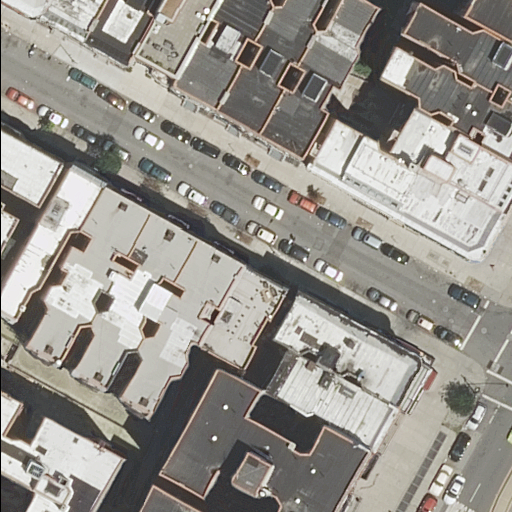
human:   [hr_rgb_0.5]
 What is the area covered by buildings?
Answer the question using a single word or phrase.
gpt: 5866m2

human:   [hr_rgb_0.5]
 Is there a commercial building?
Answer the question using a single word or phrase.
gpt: no

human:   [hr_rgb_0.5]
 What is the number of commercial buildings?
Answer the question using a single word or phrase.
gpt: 0

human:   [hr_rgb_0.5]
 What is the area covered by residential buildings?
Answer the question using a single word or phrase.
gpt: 5866m2

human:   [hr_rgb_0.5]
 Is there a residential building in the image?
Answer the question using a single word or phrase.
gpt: yes

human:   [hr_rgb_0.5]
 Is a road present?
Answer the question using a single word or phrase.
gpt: yes

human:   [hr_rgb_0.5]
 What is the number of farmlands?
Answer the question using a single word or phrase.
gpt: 0

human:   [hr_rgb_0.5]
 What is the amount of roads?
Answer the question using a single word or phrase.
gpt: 2

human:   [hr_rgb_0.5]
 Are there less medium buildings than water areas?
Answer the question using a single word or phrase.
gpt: no

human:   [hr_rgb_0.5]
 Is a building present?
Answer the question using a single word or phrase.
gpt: yes

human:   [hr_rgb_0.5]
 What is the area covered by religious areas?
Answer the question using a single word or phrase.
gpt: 0m2

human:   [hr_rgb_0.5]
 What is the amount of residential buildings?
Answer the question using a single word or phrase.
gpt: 22

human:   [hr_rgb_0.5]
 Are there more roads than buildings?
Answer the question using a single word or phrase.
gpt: no

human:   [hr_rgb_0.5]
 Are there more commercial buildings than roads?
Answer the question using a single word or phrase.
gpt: no

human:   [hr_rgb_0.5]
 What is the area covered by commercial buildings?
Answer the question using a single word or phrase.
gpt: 0m2

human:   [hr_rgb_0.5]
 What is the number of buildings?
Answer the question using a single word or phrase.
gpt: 22

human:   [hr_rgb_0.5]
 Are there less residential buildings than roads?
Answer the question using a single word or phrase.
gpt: no

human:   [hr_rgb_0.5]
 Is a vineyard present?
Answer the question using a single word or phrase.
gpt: no

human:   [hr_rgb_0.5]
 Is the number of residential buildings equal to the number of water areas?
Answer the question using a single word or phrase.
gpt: no

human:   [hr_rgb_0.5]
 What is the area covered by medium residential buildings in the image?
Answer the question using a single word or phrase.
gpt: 3234m2

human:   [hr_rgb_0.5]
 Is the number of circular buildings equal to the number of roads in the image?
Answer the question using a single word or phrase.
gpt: no

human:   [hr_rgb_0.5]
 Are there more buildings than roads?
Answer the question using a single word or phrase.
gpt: yes

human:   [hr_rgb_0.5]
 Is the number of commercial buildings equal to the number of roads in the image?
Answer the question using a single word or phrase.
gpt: no

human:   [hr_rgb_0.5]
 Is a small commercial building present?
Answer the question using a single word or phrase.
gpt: no

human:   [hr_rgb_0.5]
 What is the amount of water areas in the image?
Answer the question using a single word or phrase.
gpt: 0

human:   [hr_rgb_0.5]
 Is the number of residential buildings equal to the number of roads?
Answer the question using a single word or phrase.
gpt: no

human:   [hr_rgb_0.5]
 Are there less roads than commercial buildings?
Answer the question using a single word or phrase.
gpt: no

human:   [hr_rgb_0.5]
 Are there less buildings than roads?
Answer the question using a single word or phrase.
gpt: no

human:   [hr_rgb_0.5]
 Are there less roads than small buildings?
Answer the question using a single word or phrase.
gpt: yes

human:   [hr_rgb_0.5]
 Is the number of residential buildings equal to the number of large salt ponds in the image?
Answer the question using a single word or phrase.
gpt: no

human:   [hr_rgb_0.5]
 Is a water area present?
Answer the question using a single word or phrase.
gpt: no

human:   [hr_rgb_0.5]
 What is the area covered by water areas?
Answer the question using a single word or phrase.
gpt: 0m2

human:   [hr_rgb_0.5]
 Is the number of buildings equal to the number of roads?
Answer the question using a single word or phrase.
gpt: no

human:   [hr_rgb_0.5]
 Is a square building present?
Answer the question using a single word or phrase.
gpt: no

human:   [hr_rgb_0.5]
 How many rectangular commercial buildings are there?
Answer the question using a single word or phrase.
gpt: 0

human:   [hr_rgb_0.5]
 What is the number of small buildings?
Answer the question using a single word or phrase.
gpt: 5

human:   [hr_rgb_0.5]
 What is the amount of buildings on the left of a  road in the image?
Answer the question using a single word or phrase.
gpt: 18

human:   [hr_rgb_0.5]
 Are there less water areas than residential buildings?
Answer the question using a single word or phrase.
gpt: yes

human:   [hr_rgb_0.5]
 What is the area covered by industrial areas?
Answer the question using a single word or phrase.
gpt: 0m2

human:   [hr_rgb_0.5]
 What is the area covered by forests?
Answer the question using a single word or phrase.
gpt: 0m2

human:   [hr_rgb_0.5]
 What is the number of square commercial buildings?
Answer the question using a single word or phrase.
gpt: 0

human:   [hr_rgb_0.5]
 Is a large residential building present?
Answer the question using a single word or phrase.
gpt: yes

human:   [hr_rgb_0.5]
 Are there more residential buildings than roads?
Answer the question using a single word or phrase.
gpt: yes

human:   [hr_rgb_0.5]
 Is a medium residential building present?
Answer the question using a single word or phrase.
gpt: yes

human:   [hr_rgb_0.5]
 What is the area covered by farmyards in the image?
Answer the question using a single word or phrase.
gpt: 0m2

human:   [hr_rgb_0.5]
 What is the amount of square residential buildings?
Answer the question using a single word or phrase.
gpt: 0

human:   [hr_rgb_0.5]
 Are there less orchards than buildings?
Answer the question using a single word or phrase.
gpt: yes

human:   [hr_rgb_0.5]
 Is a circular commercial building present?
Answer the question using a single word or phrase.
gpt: no

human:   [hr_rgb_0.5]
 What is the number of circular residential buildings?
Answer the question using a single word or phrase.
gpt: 0

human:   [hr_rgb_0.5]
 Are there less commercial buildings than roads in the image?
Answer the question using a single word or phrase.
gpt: yes

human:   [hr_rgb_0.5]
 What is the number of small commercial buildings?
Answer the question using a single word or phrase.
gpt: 0

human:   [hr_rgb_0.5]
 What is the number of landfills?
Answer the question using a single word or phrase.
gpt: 0

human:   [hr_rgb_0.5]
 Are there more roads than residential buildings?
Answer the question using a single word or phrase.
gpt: no

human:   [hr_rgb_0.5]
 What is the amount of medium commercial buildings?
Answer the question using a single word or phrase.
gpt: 0

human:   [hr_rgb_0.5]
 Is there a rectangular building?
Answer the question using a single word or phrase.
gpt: yes

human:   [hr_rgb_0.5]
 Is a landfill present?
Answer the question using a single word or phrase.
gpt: no

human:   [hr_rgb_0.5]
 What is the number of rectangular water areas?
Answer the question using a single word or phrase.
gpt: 0

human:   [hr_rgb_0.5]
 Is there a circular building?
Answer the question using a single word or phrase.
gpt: no

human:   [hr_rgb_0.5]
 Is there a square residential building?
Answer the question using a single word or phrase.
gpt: no

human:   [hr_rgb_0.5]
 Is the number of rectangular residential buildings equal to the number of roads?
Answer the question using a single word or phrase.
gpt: no

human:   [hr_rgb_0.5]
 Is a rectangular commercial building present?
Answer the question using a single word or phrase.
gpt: no

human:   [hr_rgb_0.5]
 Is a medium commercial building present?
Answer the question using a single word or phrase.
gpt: no

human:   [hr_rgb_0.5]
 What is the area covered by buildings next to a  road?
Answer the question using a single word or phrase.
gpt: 5866m2

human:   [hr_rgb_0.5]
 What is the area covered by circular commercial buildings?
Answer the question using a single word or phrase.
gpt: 0m2